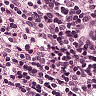
Metastatic tissue present: no